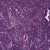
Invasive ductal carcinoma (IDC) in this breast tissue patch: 0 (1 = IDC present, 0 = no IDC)